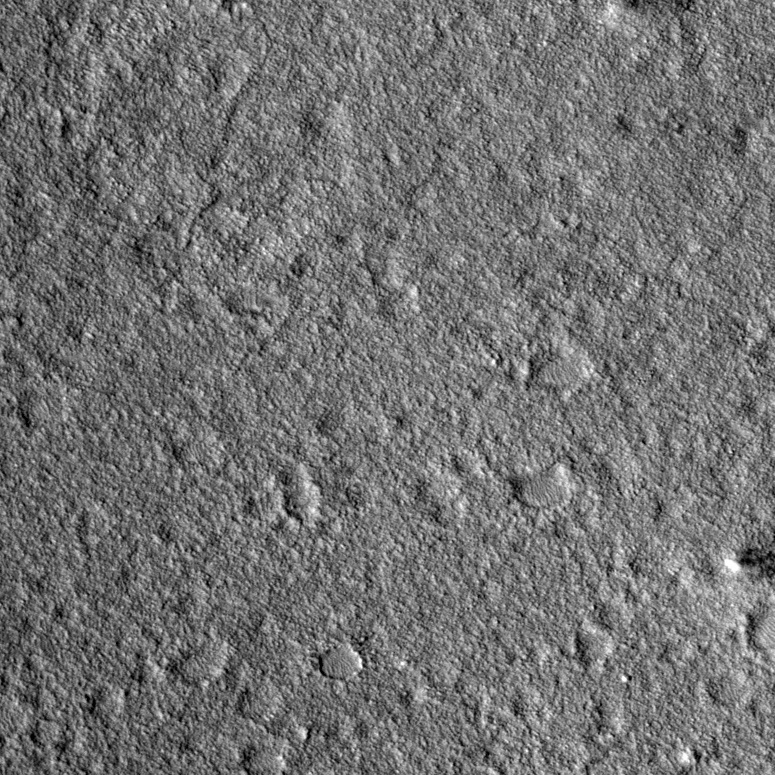
Label: dustdevil